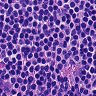
Metastatic tissue present: no